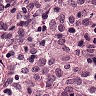
Metastatic tissue present: no